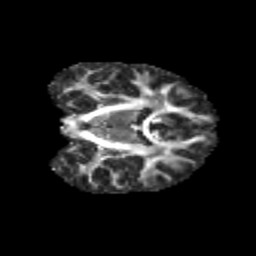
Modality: FA
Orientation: coronal
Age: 13
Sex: female
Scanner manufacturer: siemens
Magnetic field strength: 3 T
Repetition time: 3.8 s
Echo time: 0.07 s